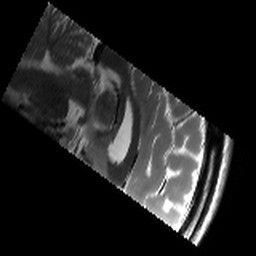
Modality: T2w
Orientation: sagittal
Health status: healthy
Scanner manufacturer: siemens
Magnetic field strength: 3 T
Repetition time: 8.02 s
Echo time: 0.08 s